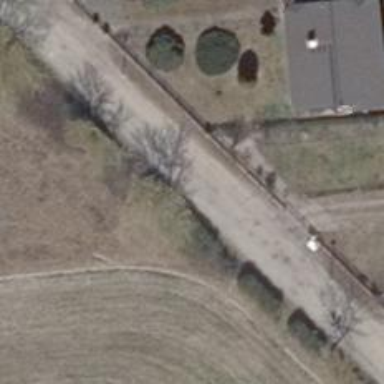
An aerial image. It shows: Gravel road in residential area.